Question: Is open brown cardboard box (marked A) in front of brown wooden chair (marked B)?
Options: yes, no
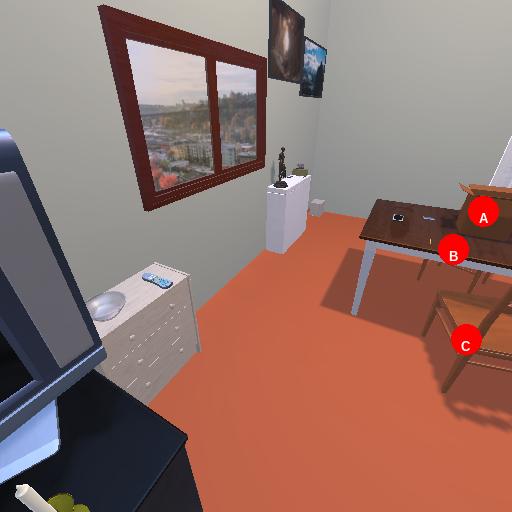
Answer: yes